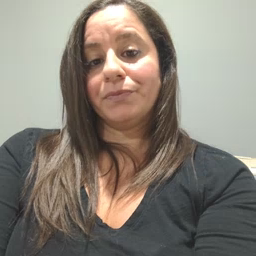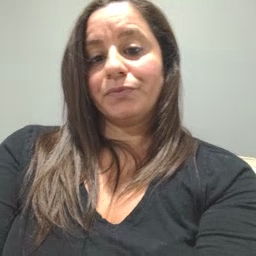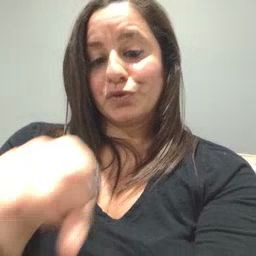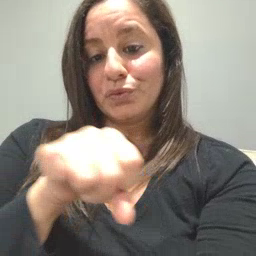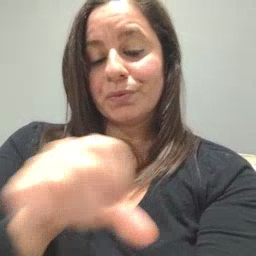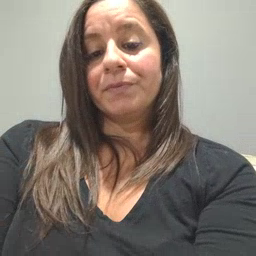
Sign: shoe